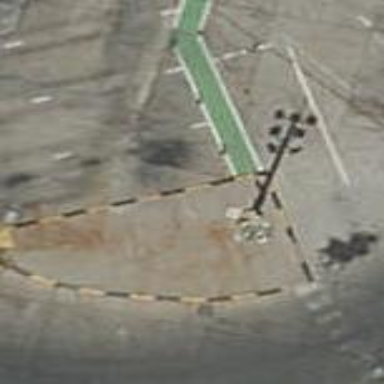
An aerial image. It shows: Kerb serving as barrier.